Question: I'm just learning React and having a little trouble figuring out the best component structure for my app.

So this is a very rough representation of my app. Most of the page layouts will resemble this with a few exceptions.
If I want to swap out "LIST OF ITEMS" for an "ADD ITEM FORM" when the user clicks the "ADD ITEM BTN" in the top right, what is the best way to structure this?
I could have one route that loads a 'ListItemsPage' component and then another with an 'AddItemPage', but both of these would have a lot of redundant code (mostly other components: side bar controls, list of groups, etc). I'm assuming there is a simpler way to handle this sort of thing. Or perhaps I could do an if statement that loads either list of items or the add item form based on the current URL path.
What is the best strategy for redirecting to a default group? If someone goes to /group/7, then we load Group 7's List of Items. However, if someone goes to /group, I'd like to default to the first group in the list of groups so that the right side of the app is never blank.
(open to changing these if it would make more sense)
'''
<Route path="/" component={App}> {/* should go to /group/1 */}
<IndexRoute component={Home} />
<Route path="/group/add" component={GroupAdd} />
<Route path="/group/:id" component={GroupDetail} />
<Route path="/group/:id/item/add" component={ItemAdd} />
<Route path="/settings" component={Settings} />
</Route>
'''
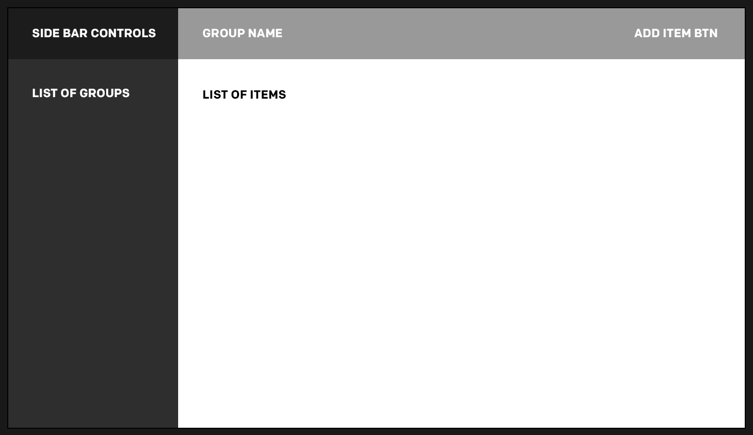
Answer: After a bit of digging over the weekend I ended up with this solution. I'm not sure if it is optimal, but it seems to be working great for me currently.
Hopefully this helps someone out there :D
Route:
'''
<Route path="/" component={App}>
<IndexRedirect to="/group" />
<Route path="group" component={GroupMain}>
<Route path="add" component={GroupAdd} />
<Route path=":groupId" component={GroupHome} />
<Route path=":groupId/item">
<Route path="add" component={ItemAdd} />
</Route>
</Route>
</Route>
'''
Where I want children to appear in GroupMain:
(Where you see "LIST OF ITEMS" in my mockup)
'''
{this.props.children ? React.cloneElement(this.props.children, { propsYouWantToPassToChildren }) : ''}
'''
Then to handle the redirect to default ID, in GroupMain
'''
componentWillReceiveProps(nextProps) {
const { dispatch, groups, selectedGroup, params } = nextProps;
const { groupId } = params;
// The URL does not match the state. Update state.
if (typeof groupId !== 'undefined' && (selectedGroup !== groupId || selectedGroup.length === 0)) {
dispatch(selectGroup(groupId));
return;
}
// No selectedGroup and No groupId in URL. Update state.
if (typeof groupId === 'undefined' && selectedGroup.length === 0 && Object.keys(groups).length > 0) {
const newSelectedGroup = Object.keys(groups)[0];
dispatch(selectGroup(newSelectedGroup));
this.context.router.push('/group/${newSelectedGroup}');
}
}
'''